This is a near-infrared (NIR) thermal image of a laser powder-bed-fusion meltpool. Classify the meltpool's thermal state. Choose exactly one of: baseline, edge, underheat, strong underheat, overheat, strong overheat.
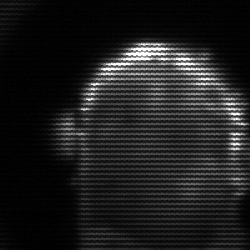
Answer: baseline